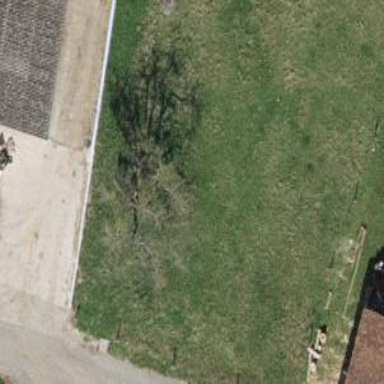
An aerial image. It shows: Single tag "natural: tree."